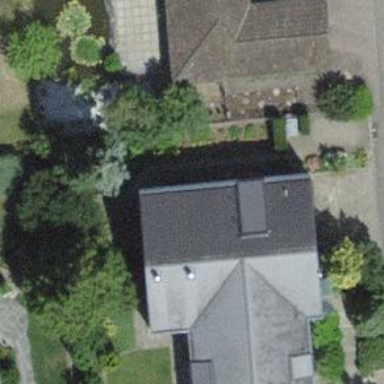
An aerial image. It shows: Building with tiled roof.